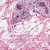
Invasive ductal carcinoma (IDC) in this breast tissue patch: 0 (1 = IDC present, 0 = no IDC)